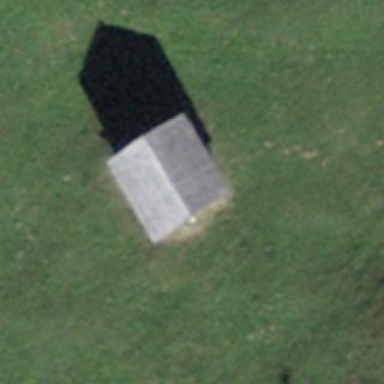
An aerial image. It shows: Rural barn.